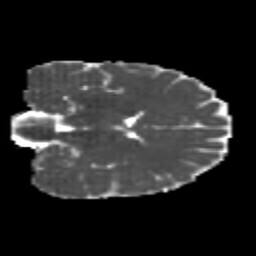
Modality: MD
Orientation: coronal
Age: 22
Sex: female
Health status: healthy
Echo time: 0.074 s